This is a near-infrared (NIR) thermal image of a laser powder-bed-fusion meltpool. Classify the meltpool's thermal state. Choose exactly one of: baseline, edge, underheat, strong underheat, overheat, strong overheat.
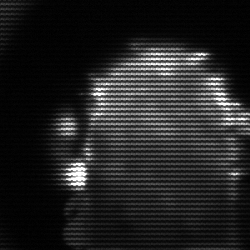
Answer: baseline